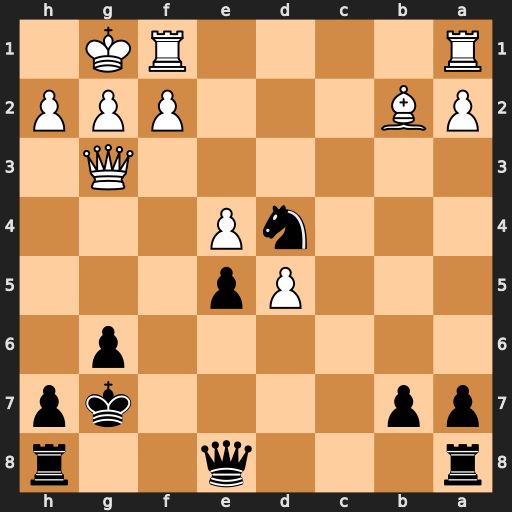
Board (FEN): r3q2r/pp4kp/6p1/3Pp3/3nP3/6Q1/PB3PPP/R4RK1
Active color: b
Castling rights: -
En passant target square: -
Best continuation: Ne2+ Kh1 Nxg3+